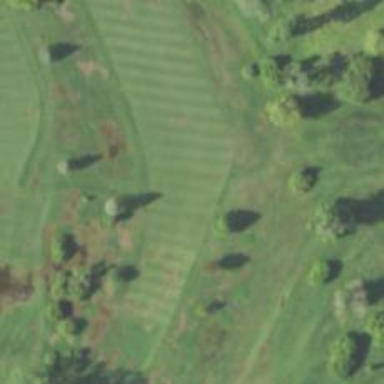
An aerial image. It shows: Golf hole.